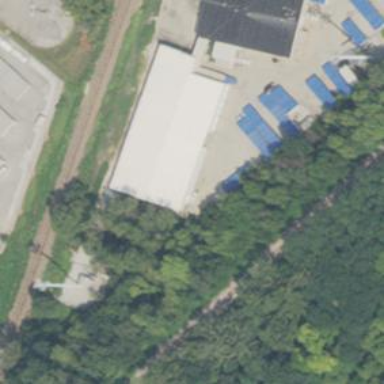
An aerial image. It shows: Warehouse.